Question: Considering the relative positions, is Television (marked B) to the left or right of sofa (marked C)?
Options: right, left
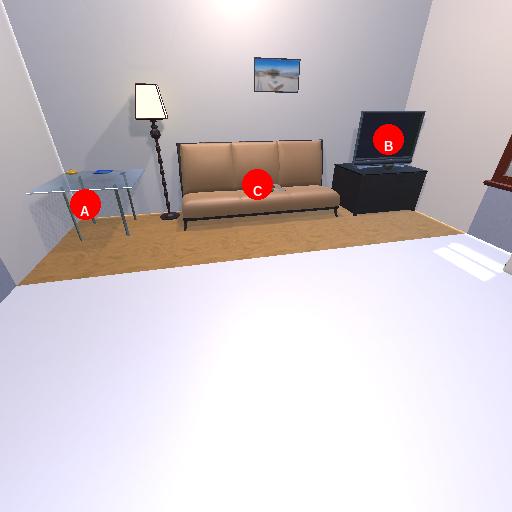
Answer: right